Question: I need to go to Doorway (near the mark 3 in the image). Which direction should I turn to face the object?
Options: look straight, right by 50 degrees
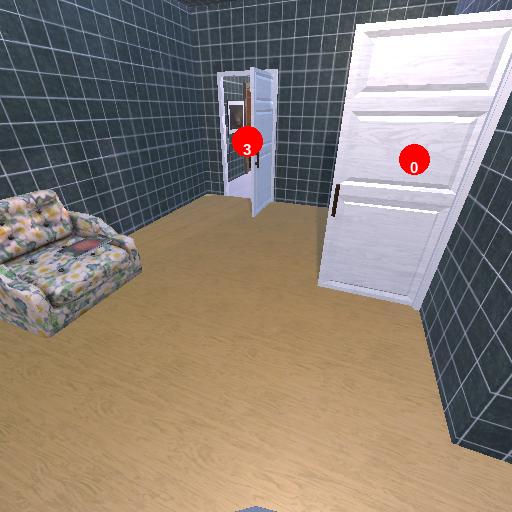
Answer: look straight